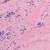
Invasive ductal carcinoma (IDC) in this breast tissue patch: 1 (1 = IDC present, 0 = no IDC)